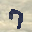
Label: 7